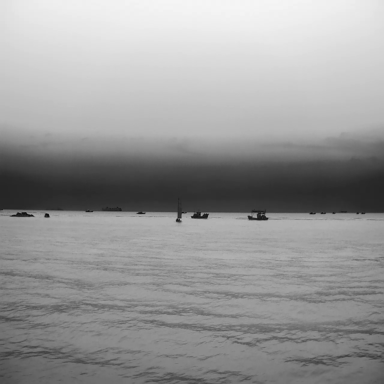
There are 11 objects shown in the infrared image, including nine bulk_carriers, a sailboat, and a fishing_boat.